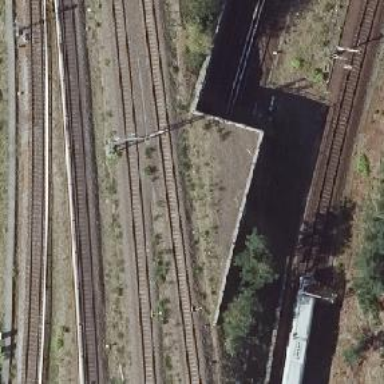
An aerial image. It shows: Railway signal.